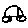
Label: car